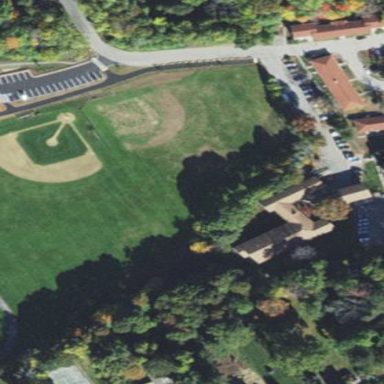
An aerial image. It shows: Softball pitch for leisure and sport activities.